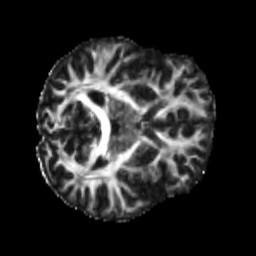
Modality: FA
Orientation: axial
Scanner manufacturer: siemens
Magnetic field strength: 3 T
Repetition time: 4 s
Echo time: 0.0594 s